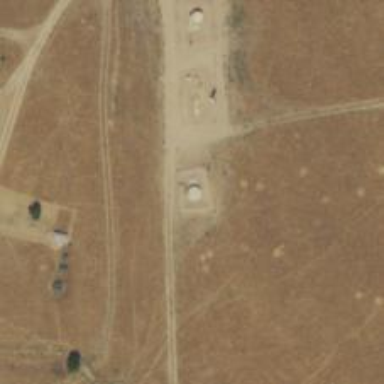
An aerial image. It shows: Storage tank that is man-made.